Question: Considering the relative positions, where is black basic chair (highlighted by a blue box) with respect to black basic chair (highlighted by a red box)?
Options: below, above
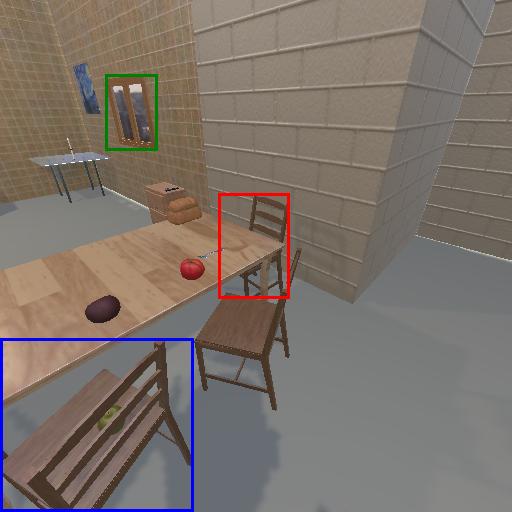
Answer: below